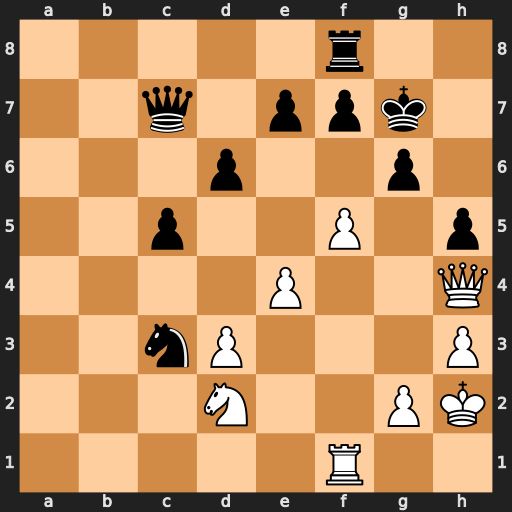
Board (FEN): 5r2/2q1ppk1/3p2p1/2p2P1p/4P2Q/2nP3P/3N2PK/5R2
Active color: w
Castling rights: -
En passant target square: -
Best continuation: f6+ Kg8 fxe7 Re8 Qf6 Qxe7 Qxc3